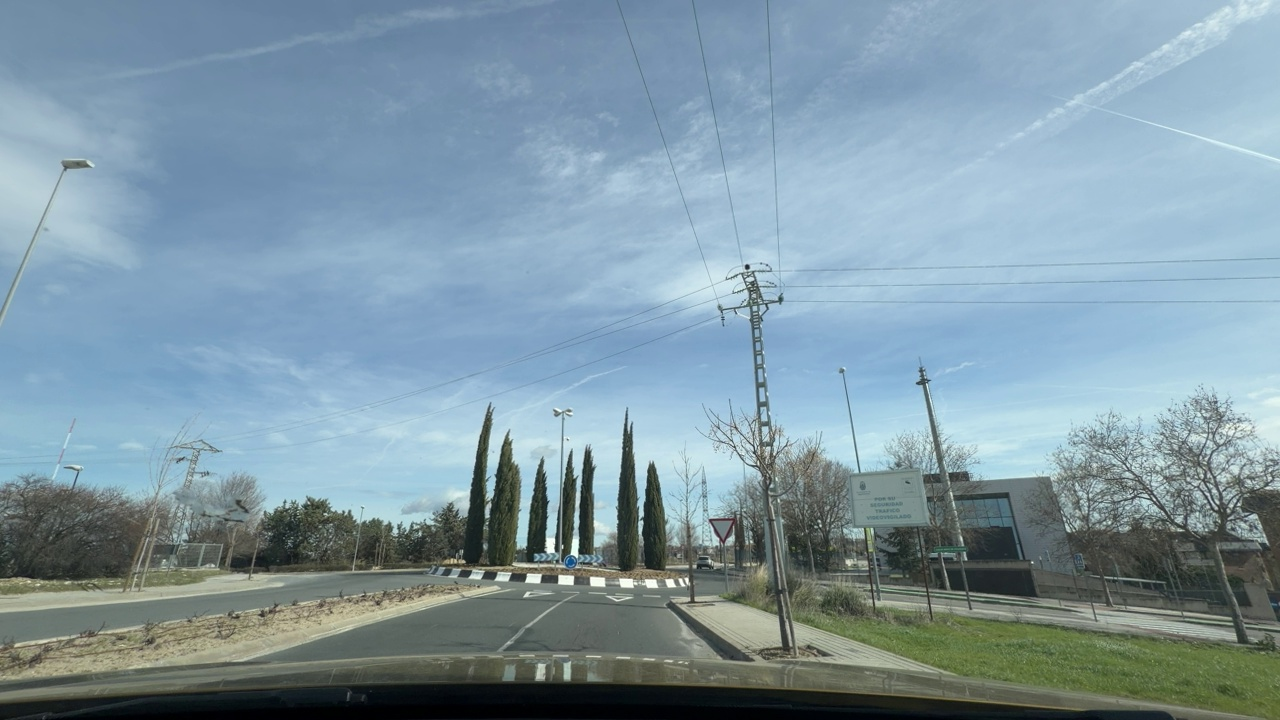
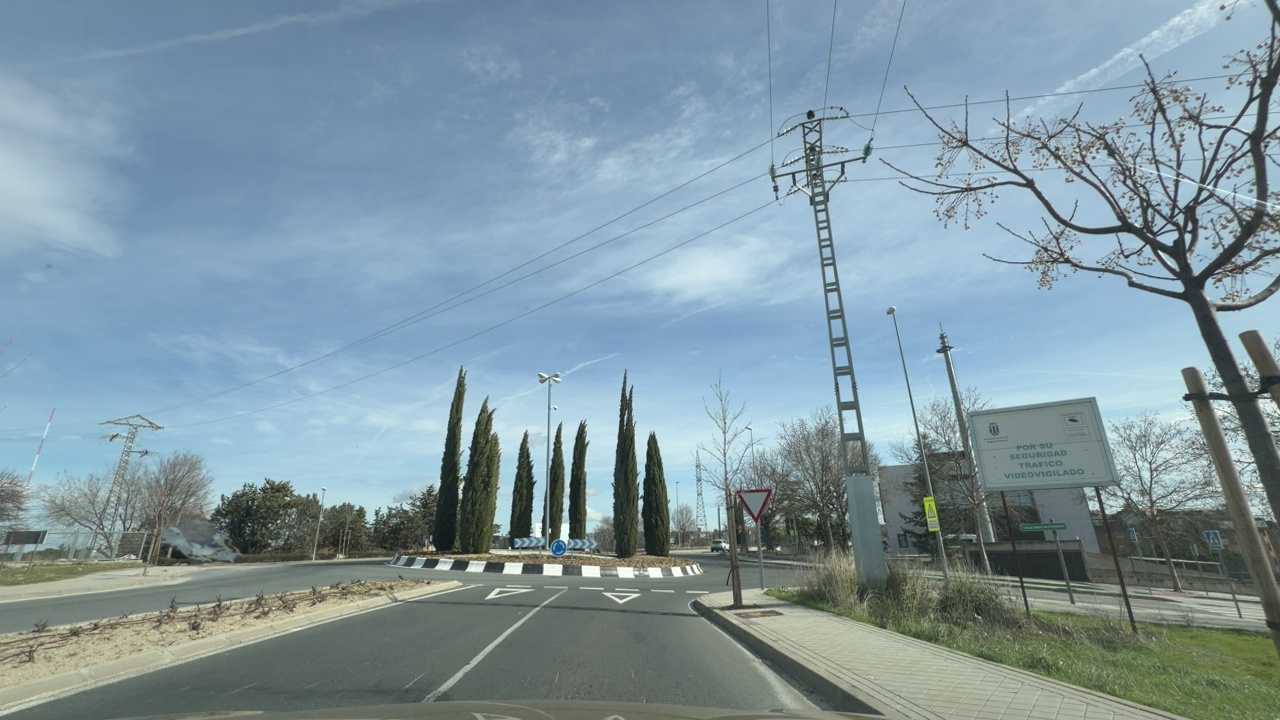
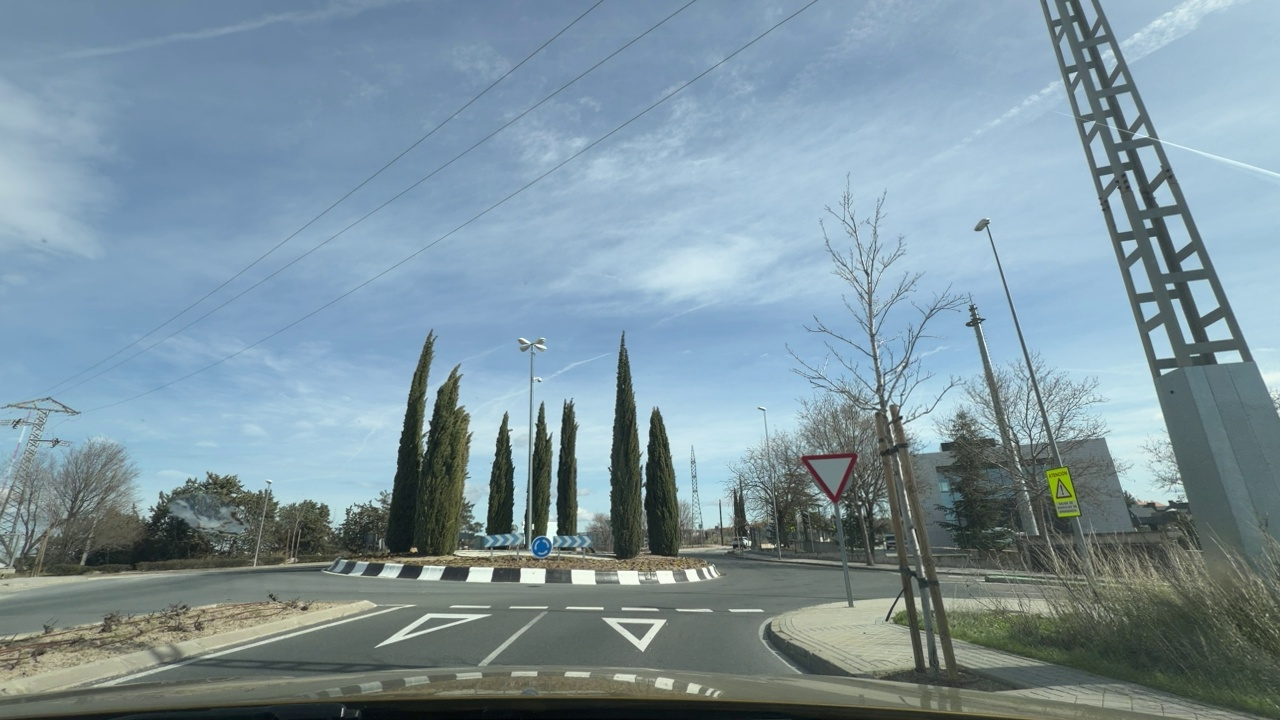
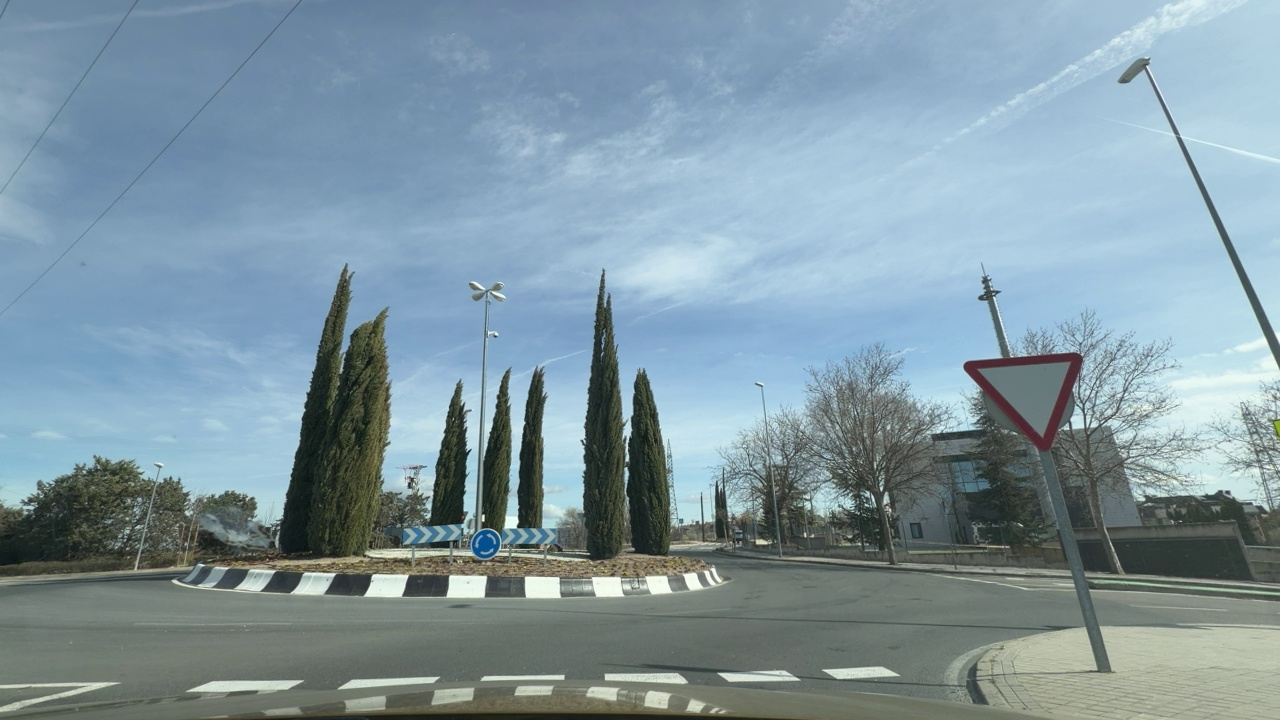
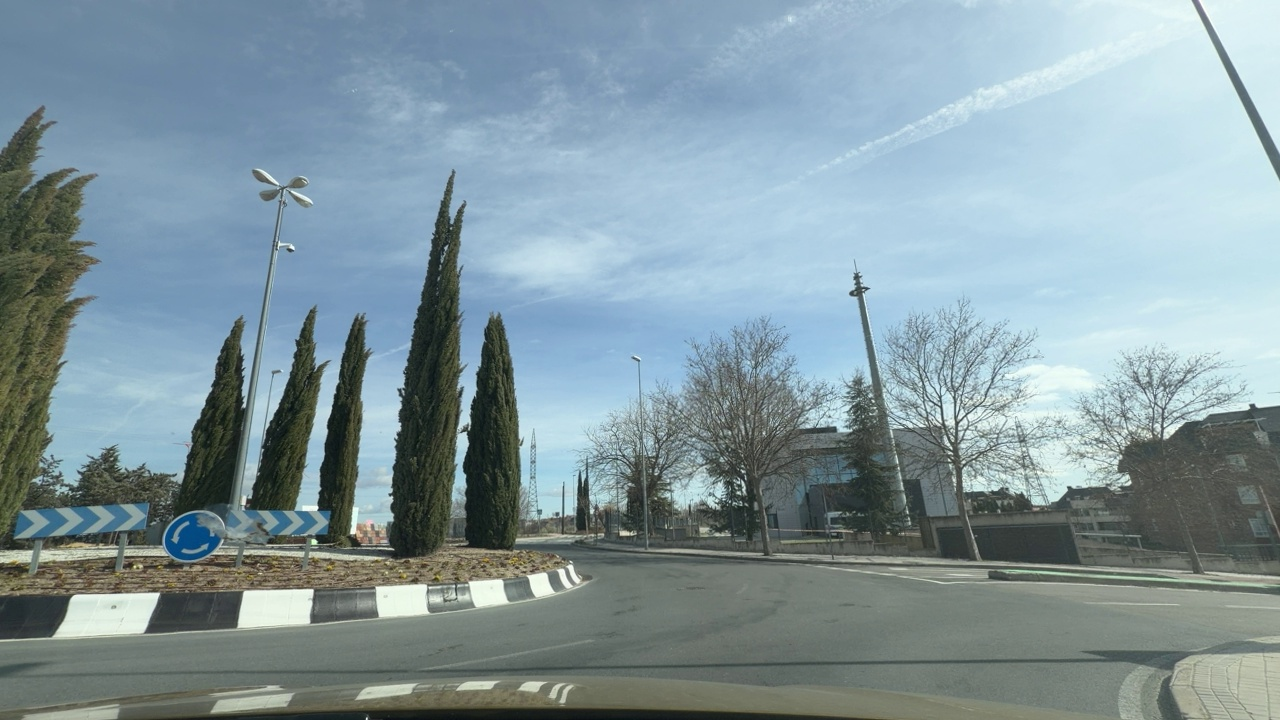
Situation: Roundabout
Question: Is the ego vehicle currently inside a roundabout?
Answer: No
Reasoning: The ego vehicle is currently approaching the roundabout.

Situation: Roundabout
Question: Is a roundabout visible ahead in the ego direction?
Answer: Yes
Reasoning: The central island and the roundabout sign seen ahead of the ego vehicle indicate there is a rounadbout.

Situation: Roundabout
Question: Is the ego vehicle stationary while another vehicle crosses its path within the roundabout?
Answer: No
Reasoning: There are no visible vehicles travelling inside the roundabout.